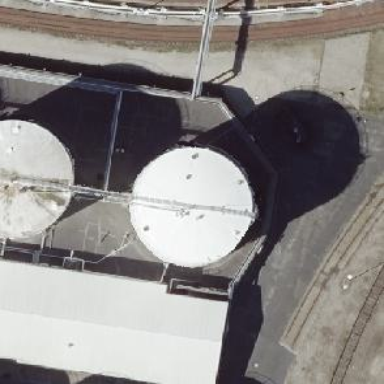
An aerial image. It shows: Storage tank which is man-made and housed in building.